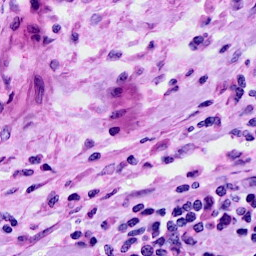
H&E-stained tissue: Cervix